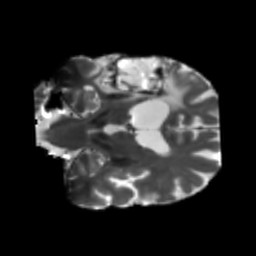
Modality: T2w
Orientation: coronal
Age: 55
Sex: male
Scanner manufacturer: siemens
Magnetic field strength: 3 T
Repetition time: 5.25 s
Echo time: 0.08 s